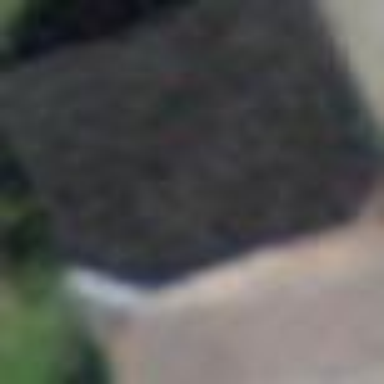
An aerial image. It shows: Rural barn.